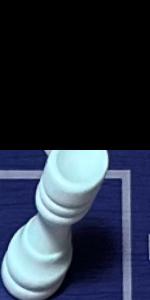
Label: Rook_White